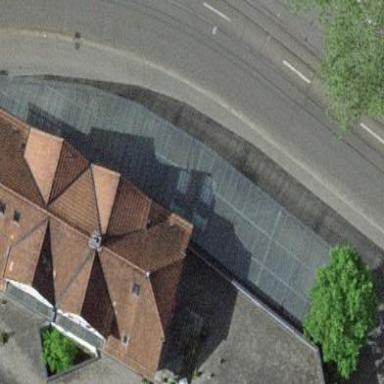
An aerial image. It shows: Part of building.